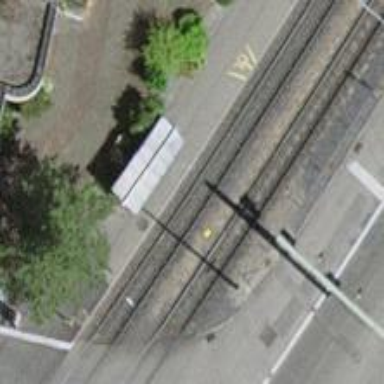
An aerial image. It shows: Tram stop with stop position for public transport.